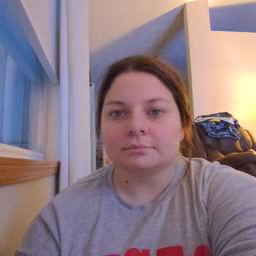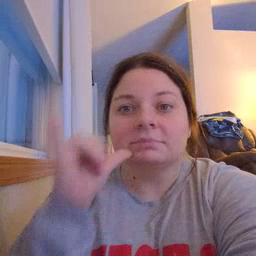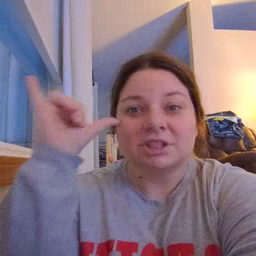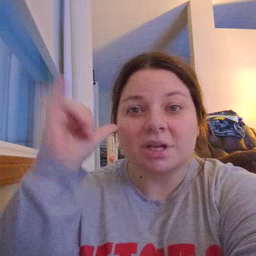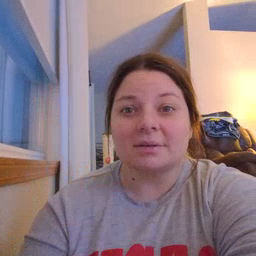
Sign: yesterday